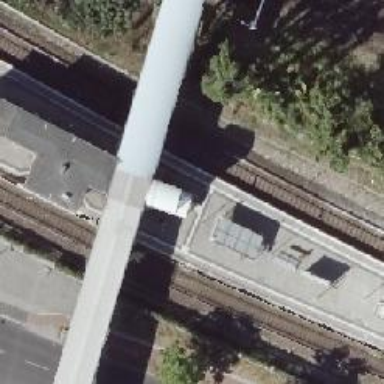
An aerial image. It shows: Close-up of railway platform edge.